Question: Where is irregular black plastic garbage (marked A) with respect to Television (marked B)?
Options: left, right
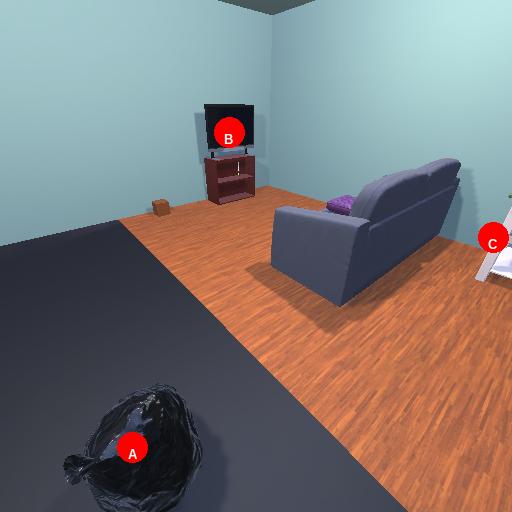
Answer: left